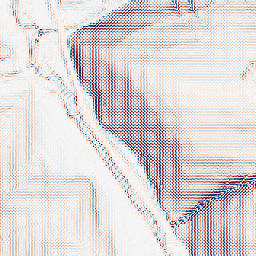
Category: wavelet
Decomposition family: wavelet_dwt
Decomposition parameters: wavelet: haar
level: 2
Upsampling method: bicubic
Upsampling parameters: scale: 8
Upsampling scale: 8